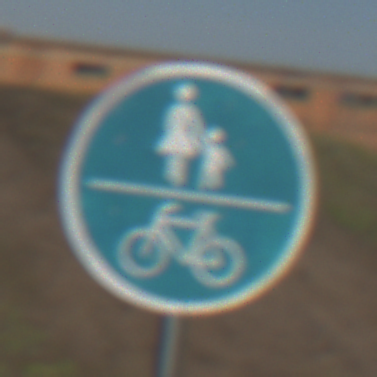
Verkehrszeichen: GemeinsamerGehUndRadweg
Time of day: MorningAfternoon
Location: Outdoor (Nature)
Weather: PartlyCloudy
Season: NotSpecified
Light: Natural